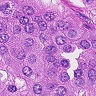
Metastatic tissue present: yes